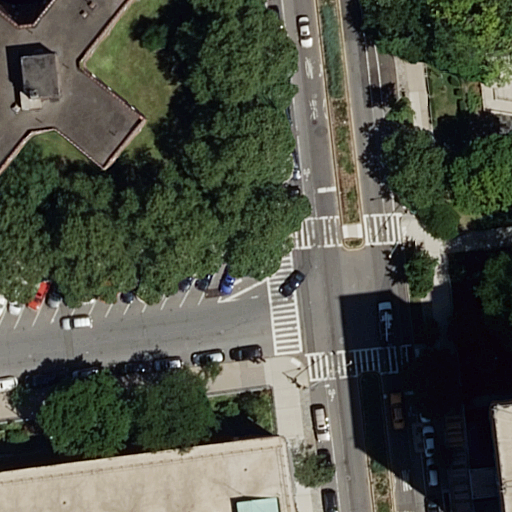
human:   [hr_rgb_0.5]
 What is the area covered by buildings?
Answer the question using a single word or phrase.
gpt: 1883m2

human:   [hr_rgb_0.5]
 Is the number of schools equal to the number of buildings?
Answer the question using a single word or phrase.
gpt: no

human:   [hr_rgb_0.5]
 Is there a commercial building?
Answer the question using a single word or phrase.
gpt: no

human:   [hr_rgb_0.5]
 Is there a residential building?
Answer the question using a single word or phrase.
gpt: yes

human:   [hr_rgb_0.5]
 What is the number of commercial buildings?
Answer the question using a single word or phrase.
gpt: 0

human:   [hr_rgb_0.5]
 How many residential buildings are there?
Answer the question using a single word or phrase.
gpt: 2

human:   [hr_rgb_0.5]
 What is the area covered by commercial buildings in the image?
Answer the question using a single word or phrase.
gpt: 0m2

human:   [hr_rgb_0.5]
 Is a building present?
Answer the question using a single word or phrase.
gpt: yes

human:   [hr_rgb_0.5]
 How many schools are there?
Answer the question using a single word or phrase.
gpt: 1

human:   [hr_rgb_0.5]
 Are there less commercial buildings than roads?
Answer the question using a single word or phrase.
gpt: yes

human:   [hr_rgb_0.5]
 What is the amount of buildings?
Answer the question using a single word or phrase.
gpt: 3

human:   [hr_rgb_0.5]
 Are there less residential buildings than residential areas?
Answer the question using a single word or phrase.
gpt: no

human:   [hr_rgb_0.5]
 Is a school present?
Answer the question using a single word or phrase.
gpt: yes

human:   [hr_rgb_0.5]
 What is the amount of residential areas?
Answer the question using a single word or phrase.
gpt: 1

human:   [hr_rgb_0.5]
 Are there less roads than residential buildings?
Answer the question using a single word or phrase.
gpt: no

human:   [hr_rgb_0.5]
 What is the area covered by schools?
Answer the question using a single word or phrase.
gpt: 6m2

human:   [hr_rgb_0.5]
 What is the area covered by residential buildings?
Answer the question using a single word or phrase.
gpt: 22m2

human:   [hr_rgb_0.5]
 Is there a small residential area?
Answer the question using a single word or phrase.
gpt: no

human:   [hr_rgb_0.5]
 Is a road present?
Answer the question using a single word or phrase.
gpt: yes

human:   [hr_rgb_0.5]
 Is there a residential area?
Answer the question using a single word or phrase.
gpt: yes

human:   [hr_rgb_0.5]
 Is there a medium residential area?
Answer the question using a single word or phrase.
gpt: no

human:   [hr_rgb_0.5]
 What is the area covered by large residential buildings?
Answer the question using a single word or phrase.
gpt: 0m2

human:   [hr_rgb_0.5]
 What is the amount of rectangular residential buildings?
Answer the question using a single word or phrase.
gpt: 2

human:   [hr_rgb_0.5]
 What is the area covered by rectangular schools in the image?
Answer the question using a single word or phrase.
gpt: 6m2

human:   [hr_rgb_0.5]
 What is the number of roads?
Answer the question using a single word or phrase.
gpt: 3

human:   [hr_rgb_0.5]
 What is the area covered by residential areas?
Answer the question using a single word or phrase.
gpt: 9839m2

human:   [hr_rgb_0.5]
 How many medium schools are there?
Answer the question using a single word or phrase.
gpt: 0

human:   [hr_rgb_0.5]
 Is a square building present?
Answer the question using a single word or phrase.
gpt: no

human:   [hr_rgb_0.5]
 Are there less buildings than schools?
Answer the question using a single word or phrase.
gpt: no

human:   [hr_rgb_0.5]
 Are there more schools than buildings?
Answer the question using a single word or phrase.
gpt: no

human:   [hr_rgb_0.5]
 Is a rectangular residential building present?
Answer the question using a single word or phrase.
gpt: yes

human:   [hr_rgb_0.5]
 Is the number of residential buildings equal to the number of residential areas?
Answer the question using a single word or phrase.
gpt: no

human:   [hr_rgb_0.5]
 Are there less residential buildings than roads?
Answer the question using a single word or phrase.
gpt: yes

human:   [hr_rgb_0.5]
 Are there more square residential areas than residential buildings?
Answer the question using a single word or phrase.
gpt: no

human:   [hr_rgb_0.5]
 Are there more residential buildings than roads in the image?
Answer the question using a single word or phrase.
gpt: no

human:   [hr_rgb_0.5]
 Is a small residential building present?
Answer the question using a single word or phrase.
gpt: yes

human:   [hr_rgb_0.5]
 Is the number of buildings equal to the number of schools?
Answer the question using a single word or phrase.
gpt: no

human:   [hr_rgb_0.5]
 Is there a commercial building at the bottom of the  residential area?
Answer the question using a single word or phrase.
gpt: no

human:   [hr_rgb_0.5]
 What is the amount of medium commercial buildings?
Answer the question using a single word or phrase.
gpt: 0

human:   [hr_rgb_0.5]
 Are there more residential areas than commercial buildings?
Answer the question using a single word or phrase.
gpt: yes

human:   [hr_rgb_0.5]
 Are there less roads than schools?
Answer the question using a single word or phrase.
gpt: no

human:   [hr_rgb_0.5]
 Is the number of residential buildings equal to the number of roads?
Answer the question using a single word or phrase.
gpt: no

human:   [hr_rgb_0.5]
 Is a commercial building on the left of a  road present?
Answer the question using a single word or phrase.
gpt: no

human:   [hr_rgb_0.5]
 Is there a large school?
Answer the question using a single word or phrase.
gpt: no

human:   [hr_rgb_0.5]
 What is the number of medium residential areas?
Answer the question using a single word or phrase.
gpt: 0

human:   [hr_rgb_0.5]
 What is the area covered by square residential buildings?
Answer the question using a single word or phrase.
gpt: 0m2

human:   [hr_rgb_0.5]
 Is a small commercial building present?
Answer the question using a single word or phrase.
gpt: no

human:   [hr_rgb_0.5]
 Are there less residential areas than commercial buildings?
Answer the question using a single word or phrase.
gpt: no

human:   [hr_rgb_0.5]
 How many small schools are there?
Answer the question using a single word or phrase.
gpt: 1

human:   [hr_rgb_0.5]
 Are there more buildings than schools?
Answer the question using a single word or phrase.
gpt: yes

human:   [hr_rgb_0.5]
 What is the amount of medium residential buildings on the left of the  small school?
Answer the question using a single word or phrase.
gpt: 0

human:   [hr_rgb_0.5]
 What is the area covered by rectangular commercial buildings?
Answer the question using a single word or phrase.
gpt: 0m2

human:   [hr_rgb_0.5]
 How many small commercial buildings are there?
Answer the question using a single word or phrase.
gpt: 0

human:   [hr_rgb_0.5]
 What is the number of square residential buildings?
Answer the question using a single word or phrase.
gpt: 0

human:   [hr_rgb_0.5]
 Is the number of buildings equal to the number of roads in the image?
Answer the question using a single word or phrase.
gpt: yes

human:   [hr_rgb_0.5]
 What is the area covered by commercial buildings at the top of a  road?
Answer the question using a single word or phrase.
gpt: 0m2

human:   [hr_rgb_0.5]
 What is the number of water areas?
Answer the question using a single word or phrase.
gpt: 0

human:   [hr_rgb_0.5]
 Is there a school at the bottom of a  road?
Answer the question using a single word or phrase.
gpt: yes

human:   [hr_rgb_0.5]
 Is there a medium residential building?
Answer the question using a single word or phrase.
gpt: no

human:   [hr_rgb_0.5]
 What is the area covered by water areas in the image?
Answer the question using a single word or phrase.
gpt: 0m2

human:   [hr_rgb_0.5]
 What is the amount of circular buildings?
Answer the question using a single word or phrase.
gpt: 0

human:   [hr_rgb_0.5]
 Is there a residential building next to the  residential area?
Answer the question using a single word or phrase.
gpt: yes

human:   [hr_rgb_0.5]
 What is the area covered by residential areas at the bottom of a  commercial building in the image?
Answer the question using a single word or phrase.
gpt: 0m2

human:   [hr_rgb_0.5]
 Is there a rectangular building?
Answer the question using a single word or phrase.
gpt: yes